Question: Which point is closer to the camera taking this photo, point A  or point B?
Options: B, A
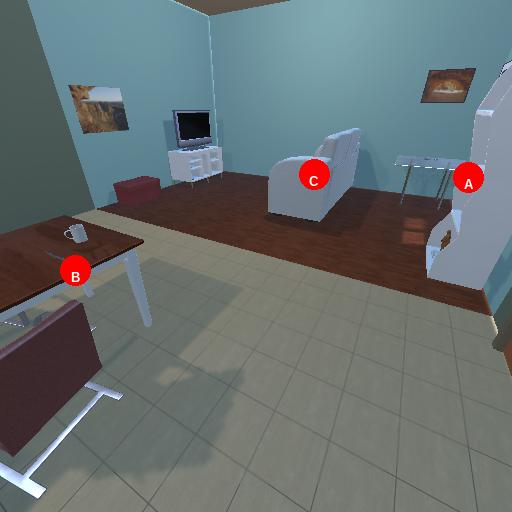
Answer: B